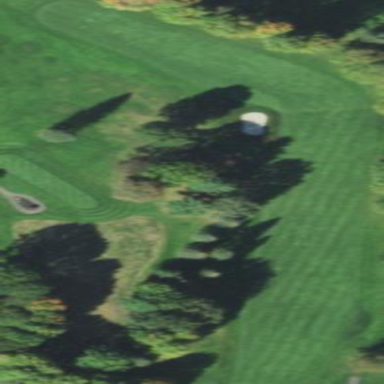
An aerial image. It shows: Golf fairway surrounded by grass.